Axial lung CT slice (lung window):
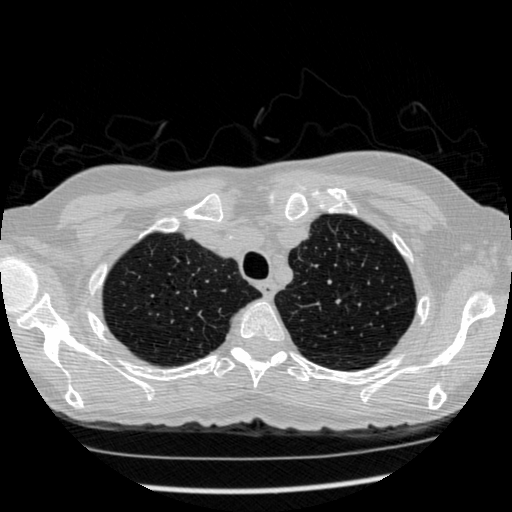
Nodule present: no